Question: How to push an ViewController display not as full screen on iPad like the image below

Welcome any comment
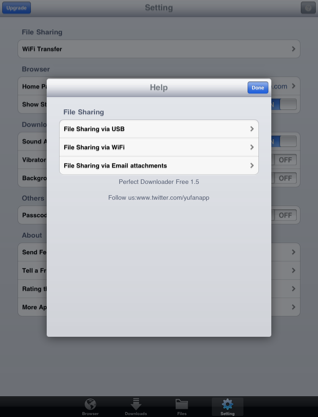
Answer: Use UIViewController's <URL> property, along with the standard 'presentModalViewController:animated:'. Your screenshot is using UIModalPresentationFormSheet. There is also UIModalPresentationPageSheet, which displays fullscreen in portrait mode but leaves borders on either side in landscape.